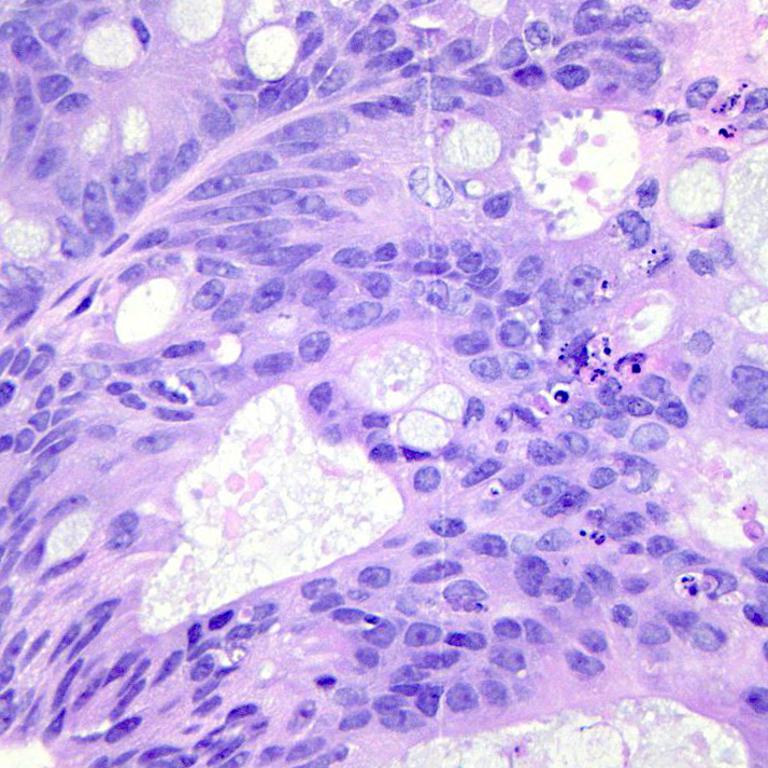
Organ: colon
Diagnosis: adenocarcinomas